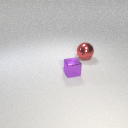
large red metal sphere to the right of small purple metal cube